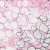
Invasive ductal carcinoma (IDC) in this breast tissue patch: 0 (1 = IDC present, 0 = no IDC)